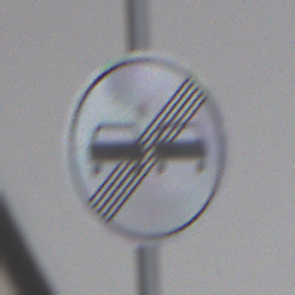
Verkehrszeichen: EndeUeberholverbot
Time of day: MorningAfternoon
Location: Roofed (Urban)
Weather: PartlyCloudy
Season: NotSpecified
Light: Natural